Question: I have a button, and I do a popover when a variable exceeds a stock variable:
'''
$(function () {
$('[data-toggle="tooltip"]').tooltip({
trigger: 'manual',
placement: 'top',
title: 'Ajouter un billet'
})
$('.plus').click(function () {
var idP = $(this).attr('id');
$.ajax({
type: 'GET',
url: Routing.generate('ajaxAddOneElemCart', {product_id: idP}),
success: function (data) {
var stock = data[2];
$('.quantite' + idP).text(data[0]);
if (stock > data[0]) {
$('.total').text(data[1]);
} else {
$('.plus').attr('data-content', '<font color="red">ATTENTION: Il ne reste que ' + stock + ' billets disponibles. Vous ne pouvez pas en commander plus.</font>');
// $('[data-toggle="tooltip' + idP + '"]').popover();
$(this).tooltip('show');
}
}
});
});
$('.moins').click(function () {
var idP = $(this).attr('id');
$.ajax({
type: 'GET',
url: Routing.generate('ajaxMinusElemCart', {product_id: idP}),
success: function (data) {
$('[data-toggle="tooltip' + idP + '"]').popover('destroy');
$('.erreur' + idP).html('');
$('.quantite' + idP).text(data[0]);
$('.total').text(data[1]);
}
});
});
});
'''
HTML code:
'''
<button tabindex="0" role="button" id="{{article[0].id}}" class="btn btn-succes plus" data-toggle="tooltip">+</button>
<button type="button" id="{{article[0].id}}" class="btn btn-danger moins" title="Soustraire un billet">-</button>
'''
'$('[data-toggle="tooltip'+idP+'"]').popover()' must be actioned when the 'data[0]' is little as the variable stok. It works but:

If I click a various times over the , it's stop at 50, but I haven't the popover. If I click in another part of the screen and then click another time over the , it opens the popover.
Have I to deselect the button? How?
Thanks
Best regards
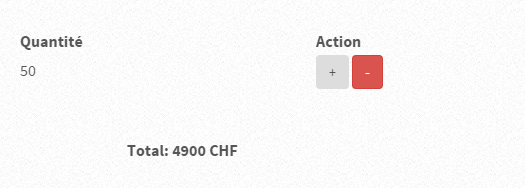
Answer: I can see your problem. The '$('[data-toggle="tooltip'+idP+'"]').popover()' line simply activates the popover. The default trigger for popovers is a click so on, for example, the 50th click, the popover is activated but opens on the next click. You also seem to be using a combination of tooltips and popovers, which are actually separate things. For your application of this code, I think popovers would be best. To fix this:
1. Firstly, the plus and minus buttons will end up having the same ID, which is not valid. For my code, the buttons do not need specific ids so you could either remove them all together or, if you need them for other code, then make sure that you do not have two ids the same on one page.
2. For the button's HTML, remove all the the data- attributes. I suggest defining these through JS instead, which is much neater. Keep in mind that the title attribute of the plus button will become the title of the popover.
3. To show the popover, replace all the code in the else section of the plus success function with this. $(this).popover({
trigger: 'manual',
placement: 'top',
html: true,
content: '<font color="red">ATTENTION: Il ne reste que ' + stock + ' billets disponibles. Vous ne pouvez pas en commander plus.</font>'
});
$(this).popover('show');
This initialises the plus button's popover with manual(JS only) trigger, placed above the element it's attached to with HTML enabled and your original content. It then shows the popover.
4. To hide the popover, put $(this).prev().popover('hide'); instead of the first line of your success function for the minus button. This will hide the popover of the previous element in the DOM, so ensure the plus button is immediately before the minus button in your HTML.
In the end that means your HTML is:
'''
<button tabindex="0" role="button" class="btn btn-succes plus" title="Ajouter un billet">+</button>
<button type="button" class="btn btn-danger moins" title="Soustraire un billet">-</button>
'''
...and your JS is:
'''
$('.plus').click(function () {
var idP = $(this).attr('id');
$.ajax({
type: 'GET',
url: Routing.generate('ajaxAddOneElemCart', {
product_id: idP
}),
success: function (data) {
var stock = data[2];
$('.quantite' + idP).text(data[0]);
if (stock > data[0]) {
$('.total').text(data[1]);
} else {
$(this).popover({
trigger: 'manual',
placement: 'top',
html: true,
content: '<font color="red">ATTENTION: Il ne reste que ' + stock + ' billets disponibles. Vous ne pouvez pas en commander plus.</font>'
});
$(this).popover('show');
}
}
});
});
$('.moins').click(function () {
var idP = $(this).attr('id');
$.ajax({
type: 'GET',
url: Routing.generate('ajaxMinusElemCart', {
product_id: idP
}),
success: function (data) {
$(this).prev().popover('hide');
$('.erreur' + idP).html('');
$('.quantite' + idP).text(data[0]);
$('.total').text(data[1]);
}
});
});
'''
Hope this works,
Tugzrida.